Question: I'm trying to color only a segment of an image in Matlab. For example, I load an RGB image, then I obtain a mask with Otsu's method ('graythresh'). I want to keep the color only in the pixels that have value of '1' after applying 'im2bw' with 'graythresh' as the threshold. For example:
'''
image = imread('peppers.png');
thr = graythresh(image);
bw = im2bw(image, thr);
'''
With this code I obtain the following binary image:

My goal is to keep the color in the white pixels.
Thanks!
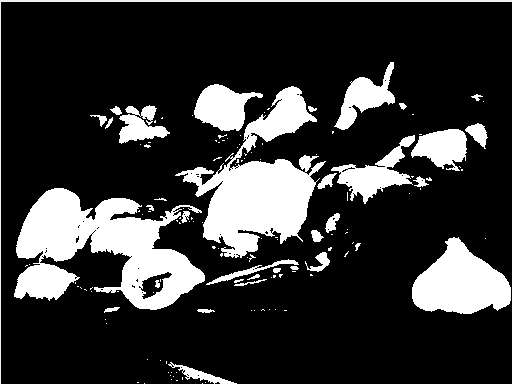
Answer: I have another suggestion on how to replace the pixels we don't care about. This works by creating linear indices for each of the slices where black pixels exist in the 'bw' image. The summation with the result of 'find' is done because 'bw' is the size of just one "slice" of 'image' and this is how we get the indices for the other 2 slices.
Starting MATLAB 2016b:
'''
image(find(~bw)+[0 numel(bw)*[1 2]]) = NaN;
'''
In older versions:
'''
image(bsxfun(@plus,find(~bw),[0 numel(bw)*[1 2]])) = NaN;
'''
Then 'imshow(image)' gives:
<URL>
Note that 'NaN' gets converted to '0' for <URL>.
---
Following the clarification that the other pixels should be kept in their gray version, see the below code:
'''
% Load image:
img = imread('peppers.png');
% Create a grayscale version:
grayimg = rgb2gray(img);
% Segment image:
if ~verLessThan('matlab','9.0') && exist('imbinarize.m','file') == 2
% R2016a onward:
bw = imbinarize(grayimg);
% Alternatively, work on just one of the color channels, e.g. red:
% bw = imbinarize(img(:,:,1));
else
% Before R2016a:
thr = graythresh(grayimg);
bw = im2bw(grayimg, thr);
end
output_img = repmat(grayimg,[1 1 3]);
colorpix = bsxfun(@plus,find(bw),[0 numel(bw)*[1 2]]);
output_img(colorpix) = img(colorpix);
figure; imshow(output_img);
'''
The result when binarizing using only the red channel:
<URL>